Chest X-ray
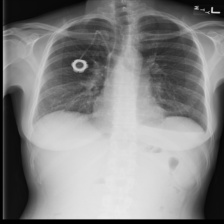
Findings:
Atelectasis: negative
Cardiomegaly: negative
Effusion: negative
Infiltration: negative
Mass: negative
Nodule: positive
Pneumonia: negative
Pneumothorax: negative
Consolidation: negative
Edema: negative
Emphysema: negative
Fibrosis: positive
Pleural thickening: negative
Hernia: negative